Question: I have a layout defining item of listview. I need to have it as follows:

I need that red rectangle (ImageView) to overlays over two LinearLayouts (see the image I've uploaded).
My current list item layout:
'''
<LinearLayout xmlns:android="http://schemas.android.com/apk/res/android"
android:layout_width="match_parent"
android:layout_height="wrap_content"
android:background="@color/background"
android:paddingLeft="15dip"
android:paddingRight="15dip" >
<LinearLayout
android:layout_width="match_parent"
android:layout_height="wrap_content"
android:background="@drawable/item_rounded"
android:padding="15dip" >
<TextView
android:id="@+id/text"
android:layout_width="wrap_content"
android:layout_height="wrap_content"
android:text="Item 1"
android:textSize="16sp" />
</LinearLayout>
</LinearLayout>
'''
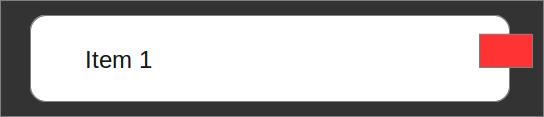
Answer: Try this layout:
'''
<RelativeLayout
xmlns:android="http://schemas.android.com/apk/res/android"
android:layout_width="match_parent"
android:layout_height="wrap_content" >
<LinearLayout
android:layout_width="match_parent"
android:layout_height="wrap_content"
android:background="@color/background"
android:paddingLeft="15dip"
android:paddingRight="15dip" >
<LinearLayout
android:layout_width="match_parent"
android:layout_height="wrap_content"
android:background="@drawable/item_rounded"
android:padding="15dip" >
<TextView
android:id="@+id/text"
android:layout_width="wrap_content"
android:layout_height="wrap_content"
android:text="Item 1"
android:textSize="16sp" />
</LinearLayout>
</LinearLayout>
<ImageView
android:layout_width="50dp"
android:layout_height="50dp"
android:layout_alignParentRight="true"
android:layout_centerVertical="true"
android:background="#FF0000" />
</RelativeLayout>
'''